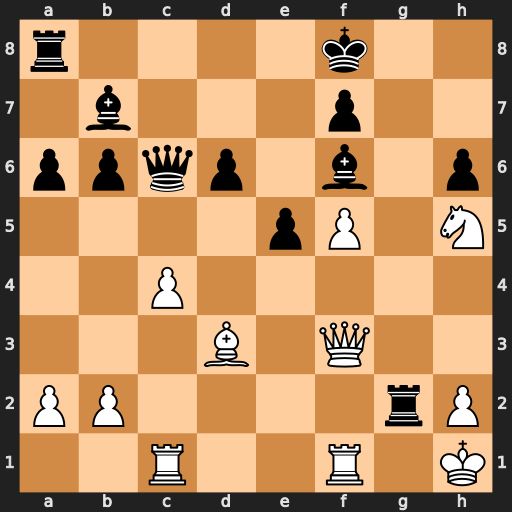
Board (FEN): r4k2/1b3p2/ppqp1b1p/4pP1N/2P5/3B1Q2/PP4rP/2R2R1K
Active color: w
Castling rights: -
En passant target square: -
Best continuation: Qxc6 Bxc6 Nxf6